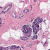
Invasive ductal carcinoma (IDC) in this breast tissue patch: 0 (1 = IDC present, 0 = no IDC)